Field crop: maize
Growth stage: 2
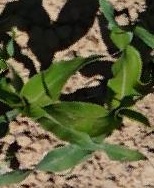
Species: maize